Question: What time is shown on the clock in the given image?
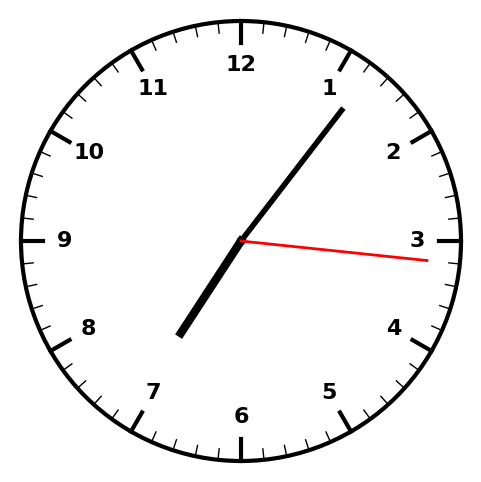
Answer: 07:06:16